Свет представляет собой электромагнитную волну, поэтому участвует в интерференции так же, как и, например, звуковые волны. Точно так же мы знаем, что в пределе геометрической оптики свет при прохождении через каплю воды раскладывается в спектр, поскольку показатель преломления воды зависит от длины волны. В этой задаче мы попробуем выяснить, что будет происходить с под влиянием обоих этих эффектов.
Часть A. Дифракция Начнём с дифракции. Как показано на рисунке 1, рассмотрим падение на щель ширины $D$ монохроматической волны, распространяющейся вдоль оси $x$:\[u(x,t)=A\cos\big[\omega t-kx+\phi\big].\]Здесь $k$ — волновой вектор, $\omega$ — частота волны, а $\phi$ — её начальная фаза. Экран находится на расстоянии $L$ от щели, оба они перпендикулярны направлению распространения волны.
Найдите разность фаз $\Phi$ между точками $P$ и $Q$ с точностью до первого неисчезающего члена по $\frac yR,~R=\sqrt{Y^2+L^2}$. Выразите ответ через волновой вектор света $k$, а также $y$, $Y$ и $L$. Таким образом, чтобы найти амплитуду волны на экране, необходимо вычислить интеграл вида:\[\int_{-D/2}^{D/2}\cos\big(\omega t-\Phi(y)\big)~\mathrm dy.\]
Вычислите этот интеграл, выразив ответ через угловую частоту волны $\omega$, а также $k$, $D$, $Y$ и $R$.
Часть B. Радуга Радуга появляется, когда капли воды рассеивают солнечный свет. Рассмотрим основную причину её образования – т.н. . Как показано на рисунке 2, рассмотрим горизонтальный луч, падающий на сферическую каплю воды радиусом $a$ с прицельным параметром $b$. Углы падения и преломления обозначим соответственно как $\theta$ и $\theta'$.
Найдите, при каком $\frac YL$ амплитуда в первый раз обращается в ноль. Выразите ответ через $D$ и длину волны света $\lambda$. Упростите ответ, записав его в первом приближении при $\frac\lambda D\ll1$.
Выразите $\sin\theta$ и $\sin\theta'$ через $a$, $b$ и показатель преломления воды $n$. Показатель преломления воздуха считайте равным единице. В точке $B$ часть световых лучей выходит из капли, а часть отражается и попадает в точку $C$.
Выразите угол $\alpha$ через $\theta$ и $\theta'$. Характерный график зависимости $\alpha$ от отношения $\frac ba$ показан на рисунке 3. В общем случае угол $\alpha\to0~\left(\frac ba\to0\right),~\dot\alpha(\frac ba)\to-\infty~\left(\frac ba\to1\right)$, и при некотором значении $b$ он достигает максимума $\alpha_0$. Рассеяние, происходящее под углом $\alpha_0$, называется радужным.
Найдите, при каком $\frac ba$ угол $\alpha$ будет иметь максимум, если $n < 2$.
Найдите численно это значение $\frac ba$ и максимальное значение угла $\alpha$, если показатель преломления воды равен $n=1.333$.
Найдите численно значения функции $\frac1a\left|\frac{\mathrm db}{\mathrm d\alpha}\right|$ в точках $\frac ba=0,0.6,0.8,0.86,0.9$ и по этим точкам постройте её график. В дальнейшем сосредоточимся исключительно на радужном рассеянии. Показатель преломления воды уменьшается с длиной волны в видимом диапазоне. Эту зависимость в линейном приближении можно выразить в виде:\[n=1.333-K\frac{\delta\lambda}{\lambda_0},\]где $K=0.018$, а $\lambda_0=589~нм$ — длина волны линии натрия, принимаемой как эталон. Длина волны красного света равна $700~нм~(\delta\lambda_\mathrm r=111~нм)$, фиолетового — $400~нм~(\delta\lambda_\mathrm v=-189~нм)$.
Часть C. Дифрадуга Учитывая волновую природу света, несложно понять, что увидеть радугу можно лишь через капли размера больше некоторого критического. Поскольку радужное рассеяние происходит в довольно узком диапазоне $b$, будем считать, что капля эквивалентная щели шириной примерно $0.2a$. Ясно, что если характерный угловой размер дифракционного пятна будет больше, чем разность углов, под которыми происходит радужное рассеяние для красного и фиолетового света, радугу видно не будет.
Найдите разность углов радужного рассеяния для красного и фиолетового цветов, $\alpha_{0\mathrm r}-\alpha_{0\mathrm v}$.
Исходя из этих данных, определите критический радиус капли $a_\mathrm{cr}$.
Как будет выглядеть радуга при критическом радиусе капель? Местность Одзегахара, охватывающая префектуры Гумма, Ниигата и Фукусима, а также город Сан-Франциско в США известны частыми появлениями такой "критической" радуги. Почему бы вам не взглянуть на неё самим, если будет возможность?
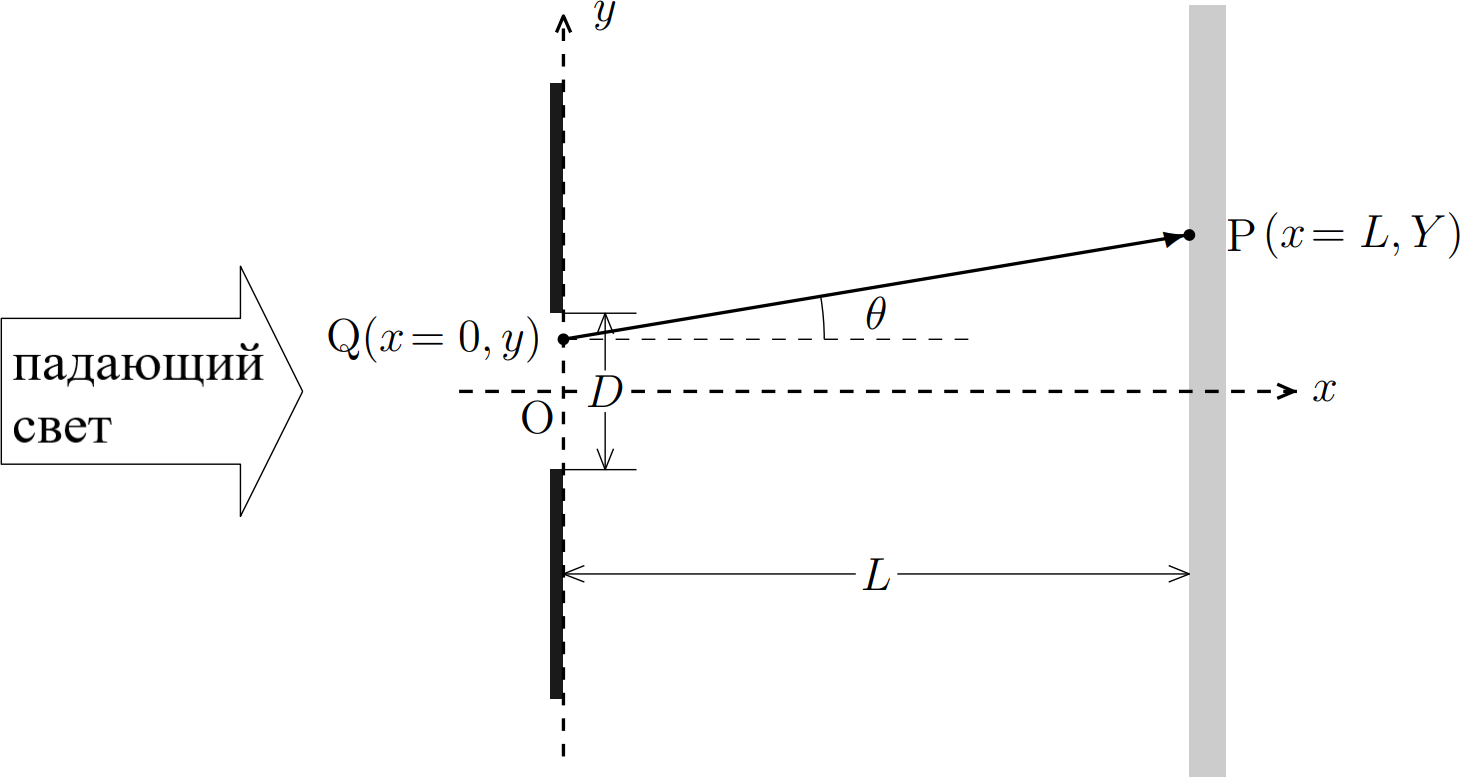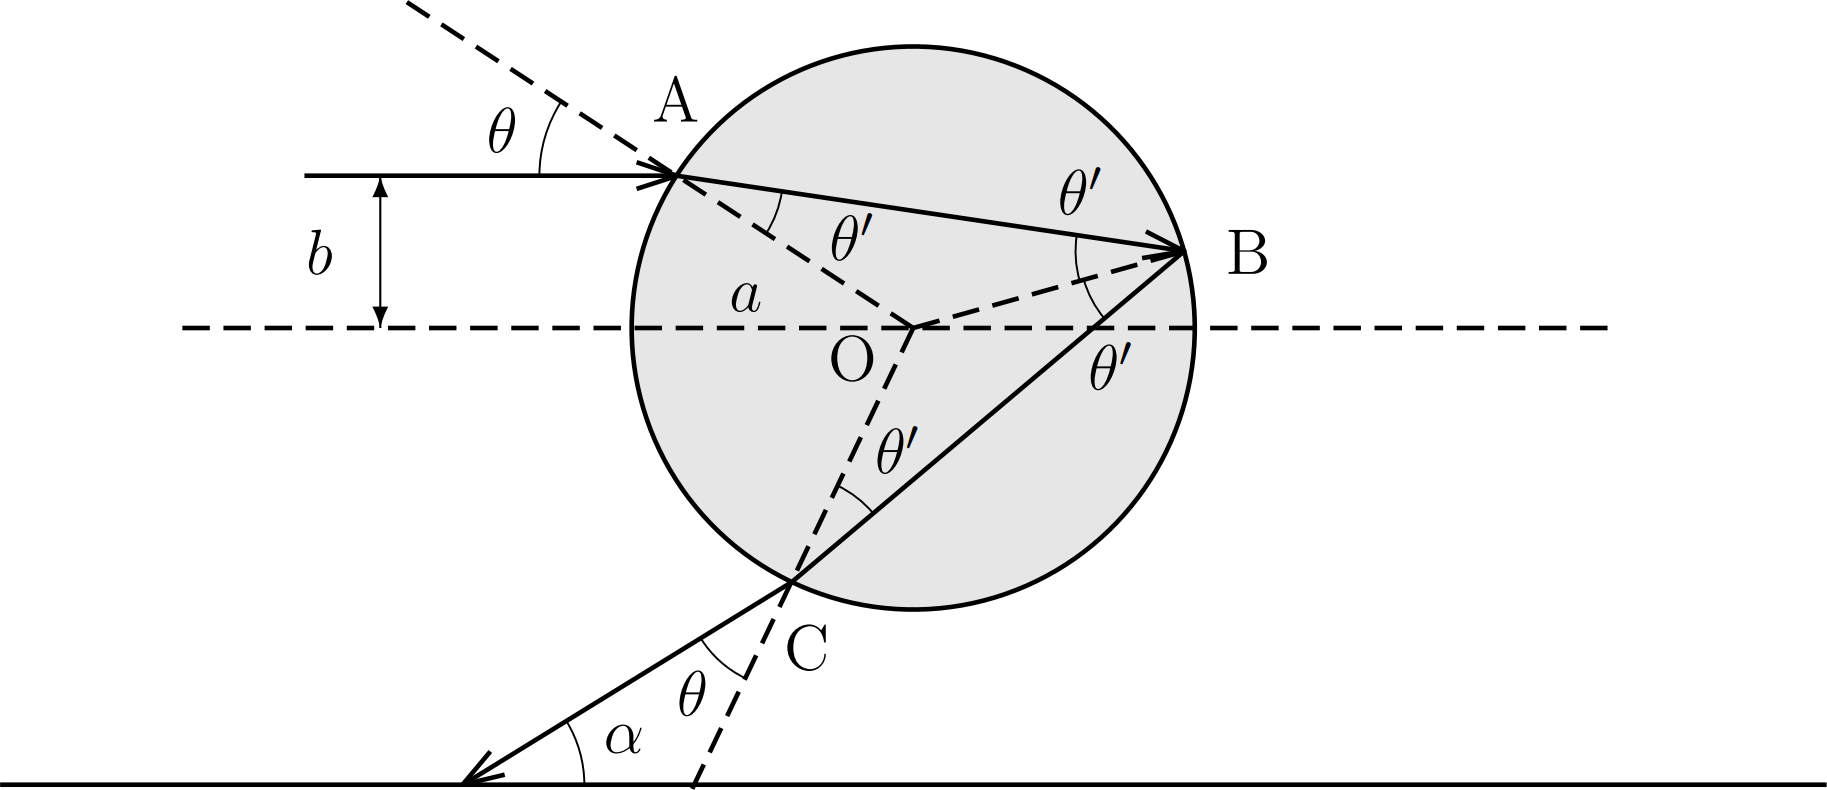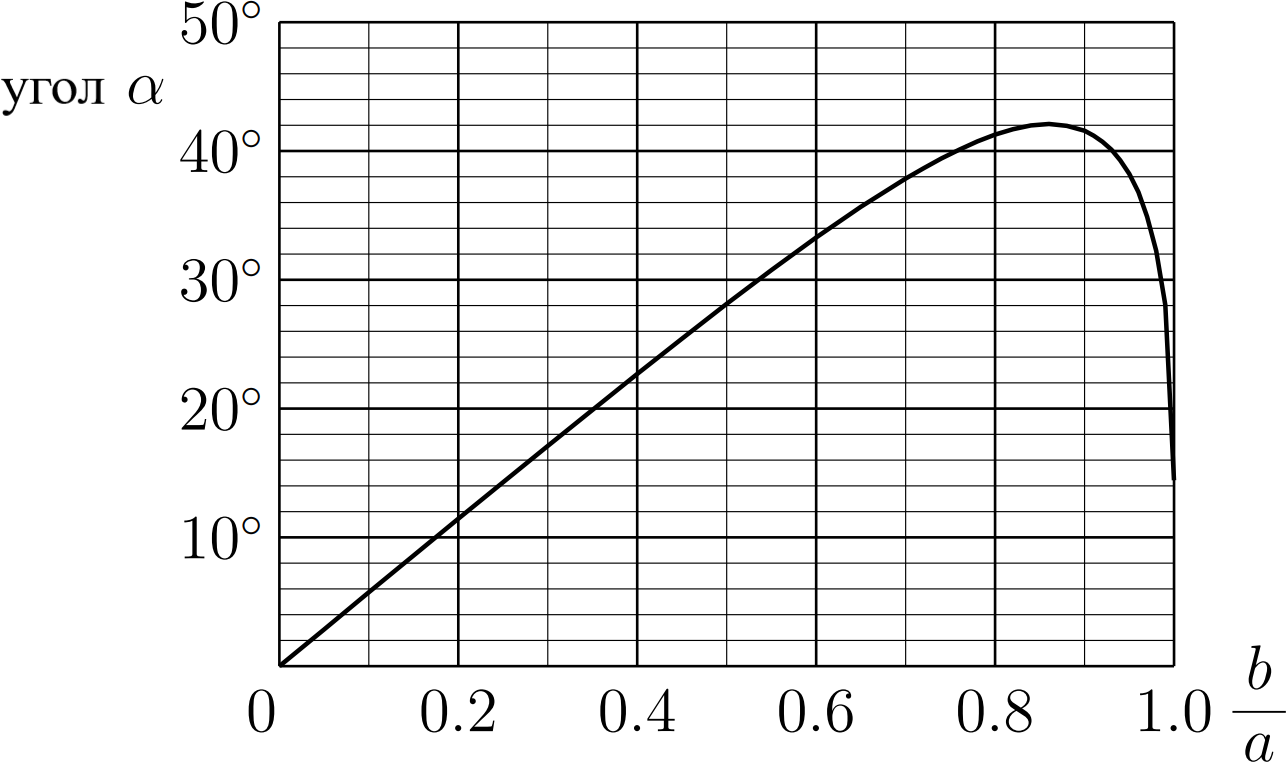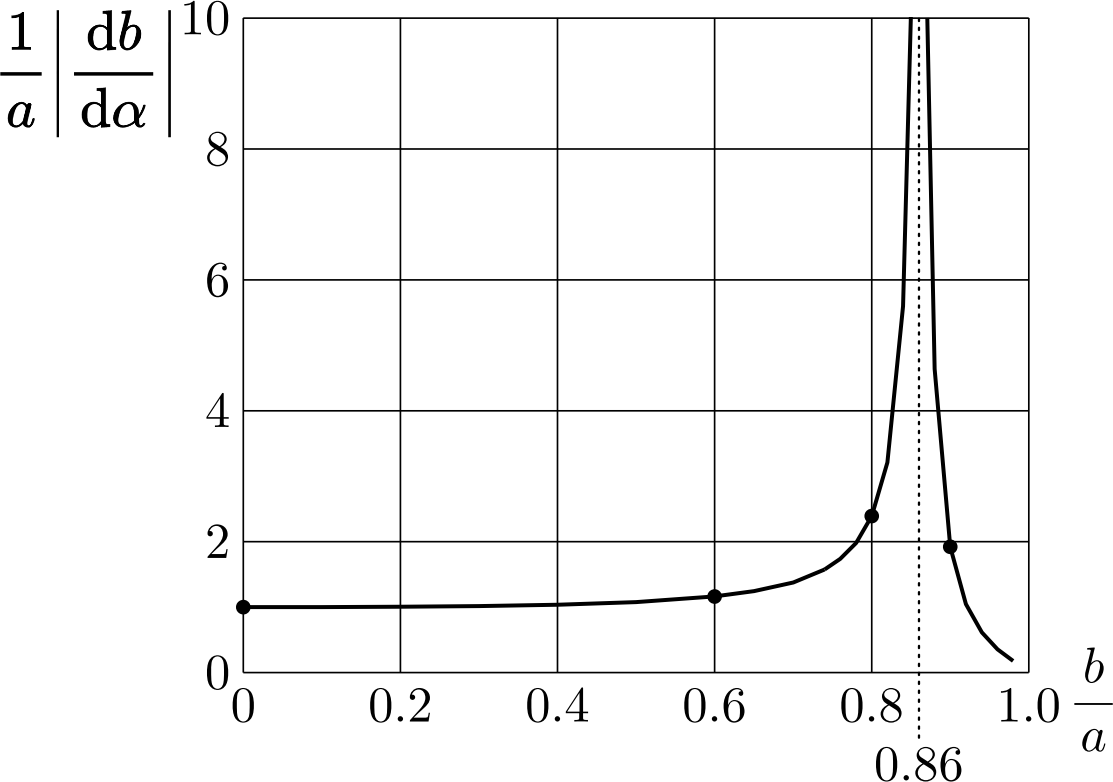
Найдите разность фаз $\Phi$ между точками $P$ и $Q$ с точностью до первого неисчезающего члена по $\frac yR,~R=\sqrt{Y^2+L^2}$. Выразите ответ через волновой вектор света $k$, а также $y$, $Y$ и $L$.
Ответ: \[\Phi=k\sqrt{L^2+Y^2}\left[1-\frac{Yy}{L^2+Y^2}\right]\]

Вычислите этот интеграл, выразив ответ через угловую частоту волны $\omega$, а также $k$, $D$, $Y$ и $R$.
Ответ: \[\int_{-D/2}^{D/2}\cos\big(\omega t-\Phi(y)\big)~\mathrm dy=\frac{2R}{kY}\sin\frac{kYD}{2R}\cos\big(\omega t-kR\big)\]

Найдите, при каком $\frac YL$ амплитуда в первый раз обращается в ноль. Выразите ответ через $D$ и длину волны света $\lambda$. Упростите ответ, записав его в первом приближении при $\frac\lambda D\ll1$.
Ответ: \[\frac YL=\frac\lambda{\sqrt{D^2-\lambda^2}}\approx\frac\lambda D\]

Выразите $\sin\theta$ и $\sin\theta'$ через $a$, $b$ и показатель преломления воды $n$. Показатель преломления воздуха считайте равным единице.
Ответ: \[\sin\theta=\frac ba\qquad\sin\theta'=\frac b{na}\]

Выразите угол $\alpha$ через $\theta$ и $\theta'$.
Ответ: \[\alpha=4\theta'-2\theta\]

Найдите, при каком $\frac ba$ угол $\alpha$ будет иметь максимум, если $n < 2$.
Ответ: \[\frac ba=\sqrt\frac{4-n^2}3\]

Найдите численно это значение $\frac ba$ и максимальное значение угла $\alpha$, если показатель преломления воды равен $n=1.333$.
Ответ: \[\frac ba=0.861\qquad\alpha_0=42.1^\circ\]

Найдите численно значения функции $\frac1a\left|\frac{\mathrm db}{\mathrm d\alpha}\right|$ в точках $\frac ba=0,0.6,0.8,0.86,0.9$ и по этим точкам постройте её график.
Решение: | \[\frac ba\] | \[0\] | \[0.6\] | \[0.8\] | \[0.86\] | \[0.9\] | | --- | --- | --- | --- | --- | --- | | \[\frac1a\left|\frac{\mathrm db}{\mathrm d\alpha}\right|\] | \[0.999\] | \[1.162\] | \[2.392\] | \[122.9\] | \[1.922\] |
Ответ: | \[\frac ba\] | \[0\] | \[0.6\] | \[0.8\] | \[0.86\] | \[0.9\] | | --- | --- | --- | --- | --- | --- | | \[\frac1a\left|\frac{\mathrm db}{\mathrm d\alpha}\right|\] | \[0.999\] | \[1.162\] | \[2.392\] | \[122.9\] | \[1.922\] | Ответ: [\frac ba][0][0.6][0.8][0.86][0.9][\frac1a\left|\frac{\mathrm db}{\mathrm d\alpha}\right|\]\[0.999\]\[1.162\]\[2.392\]\[122.9\]\[1.922\]

Найдите разность углов радужного рассеяния для красного и фиолетового цветов, $\alpha_{0\mathrm r}-\alpha_{0\mathrm v}$.
Ответ: \[\alpha_{0\mathrm r}-\alpha_{0\mathrm v}=1.31^\circ\]

Исходя из этих данных, определите критический радиус капли $a_\mathrm{cr}$.
Ответ: \[a_\mathrm{cr}=0.13~мм\]

Как будет выглядеть радуга при критическом радиусе капель?
Ответ: Радуга всё ещё будет видна как яркое кольцо света, однако из-за дифракции цвета будут неразличимы, т.е. радуга будет белой.
Темы:
T, Оптика, Геометрическая оптика, Преломление, Дифракция, Дисперсия